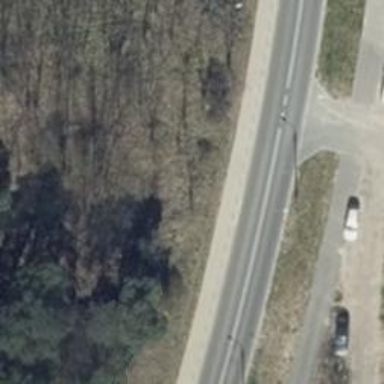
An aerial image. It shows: Uncontrolled crossing on the road.